Field crop: maize
Growth stage: 2
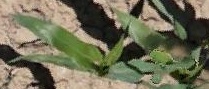
Species: maize